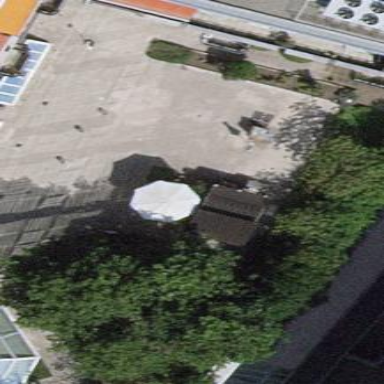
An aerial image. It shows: Courtyard that is man-made.